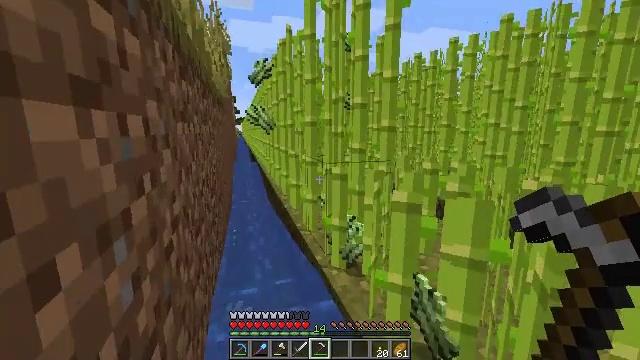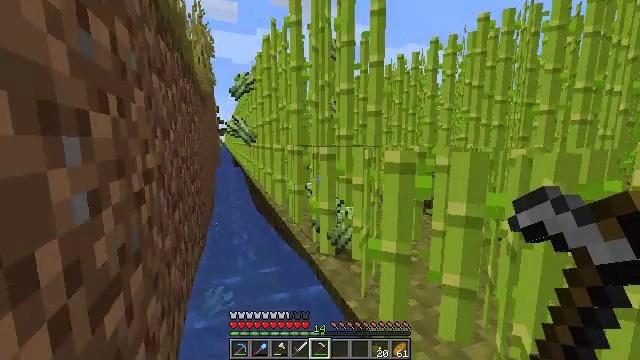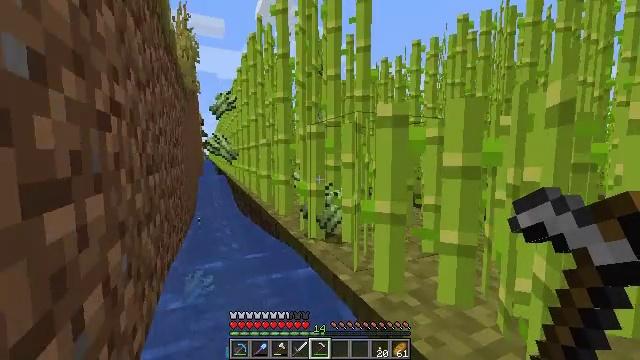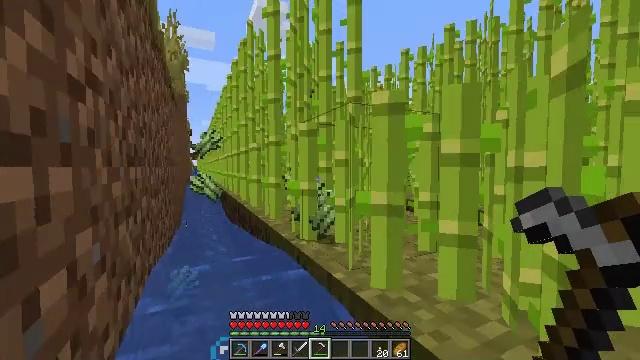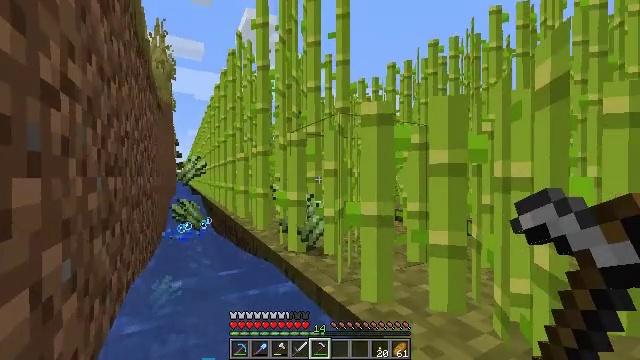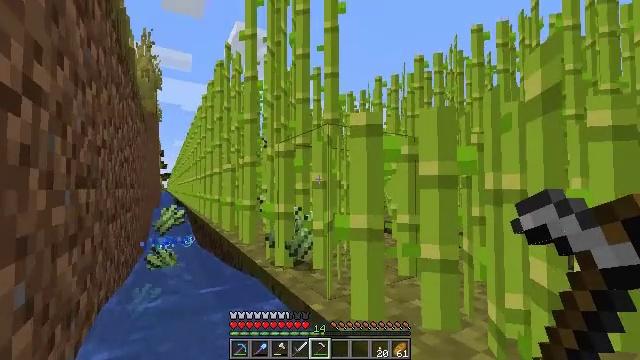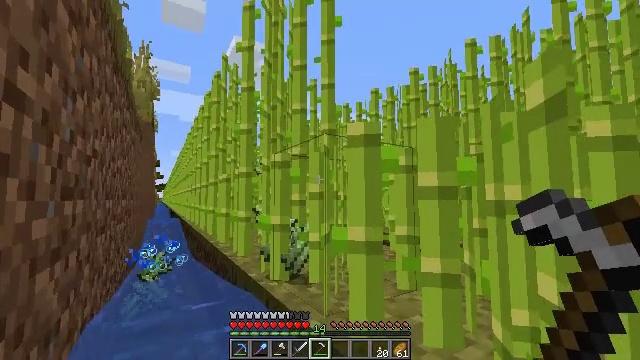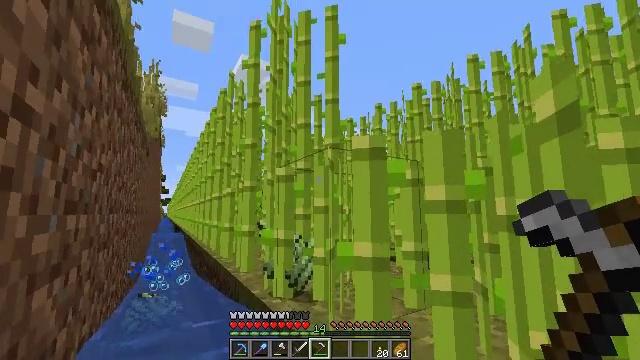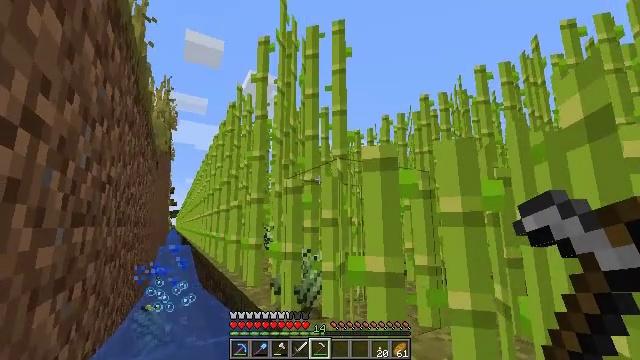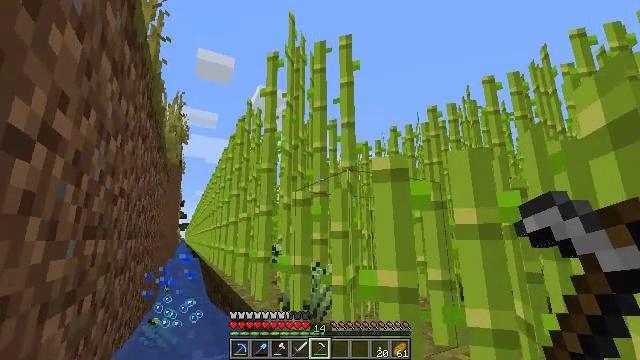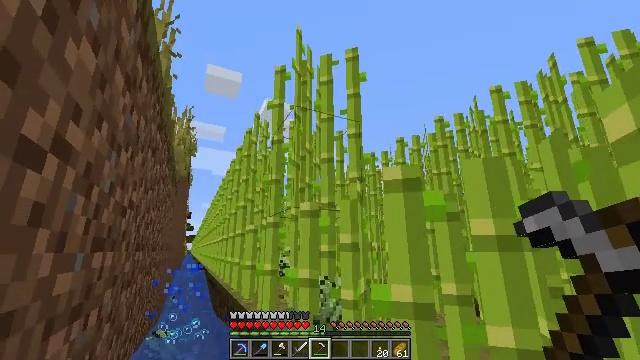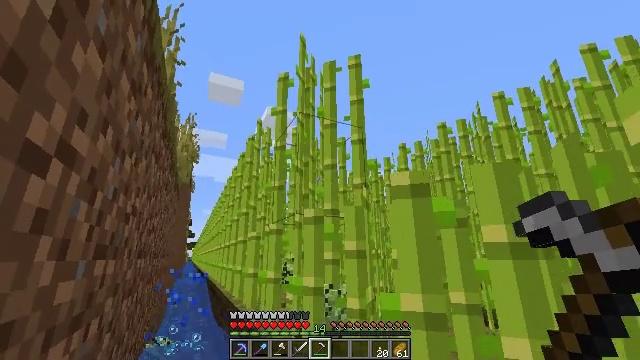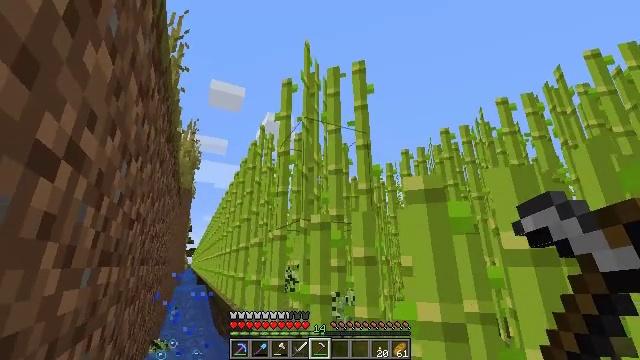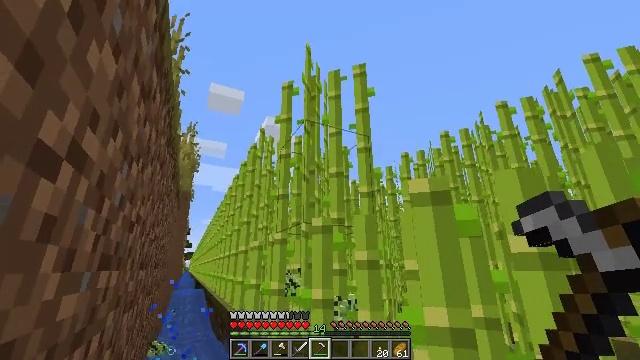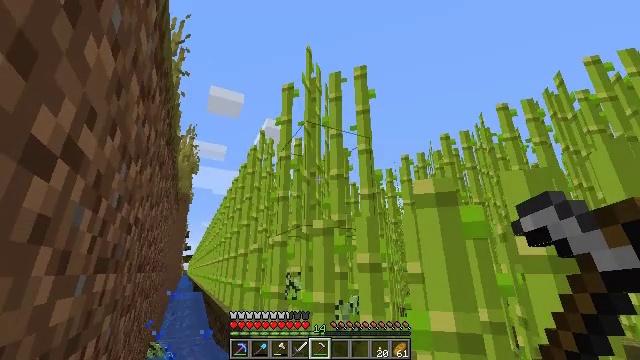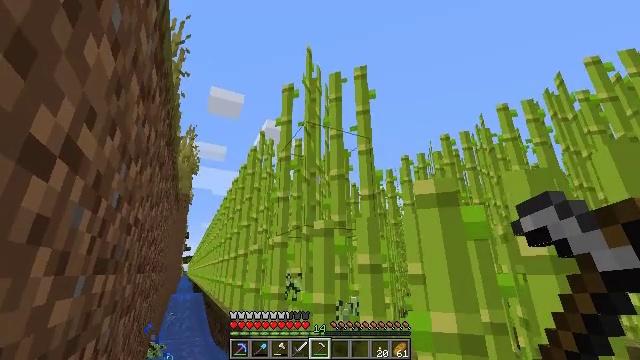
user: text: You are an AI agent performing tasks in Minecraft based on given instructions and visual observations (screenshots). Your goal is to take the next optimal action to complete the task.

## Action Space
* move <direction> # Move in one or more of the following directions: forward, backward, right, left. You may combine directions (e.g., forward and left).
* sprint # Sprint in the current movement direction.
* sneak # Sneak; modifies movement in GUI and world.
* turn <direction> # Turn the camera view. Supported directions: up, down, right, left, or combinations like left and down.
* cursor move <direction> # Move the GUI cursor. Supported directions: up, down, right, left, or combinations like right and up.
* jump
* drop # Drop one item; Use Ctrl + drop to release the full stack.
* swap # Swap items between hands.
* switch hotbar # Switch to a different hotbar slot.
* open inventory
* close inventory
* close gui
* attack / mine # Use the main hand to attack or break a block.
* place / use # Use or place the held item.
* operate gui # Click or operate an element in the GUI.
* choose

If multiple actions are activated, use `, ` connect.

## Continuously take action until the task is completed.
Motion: motion action
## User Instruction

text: Harvest sugar cane from the plant.
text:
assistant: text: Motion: move forward and move left, turn right and up
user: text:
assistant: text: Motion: move forward and move left, turn right and up
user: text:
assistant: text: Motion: move forward, turn right and up
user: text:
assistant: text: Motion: move forward, turn right and up
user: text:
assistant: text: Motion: move forward, turn right and up
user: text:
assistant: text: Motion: move forward and move left, turn up
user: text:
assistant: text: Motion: move forward and move left, turn up
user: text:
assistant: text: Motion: move forward and move left, turn left and up
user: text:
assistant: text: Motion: move forward and move left, turn left and up
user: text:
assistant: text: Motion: move forward and move left, turn left and up
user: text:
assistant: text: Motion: move forward and move left, turn up
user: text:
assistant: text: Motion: move forward and move left, turn up
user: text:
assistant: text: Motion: move forward and move left
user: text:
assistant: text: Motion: move forward and move left
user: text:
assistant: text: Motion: move forward and move left
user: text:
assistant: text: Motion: move forward and move left
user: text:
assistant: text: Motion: move forward and move left
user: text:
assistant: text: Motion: move forward and move left, jump
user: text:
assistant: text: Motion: move forward and move left, jump
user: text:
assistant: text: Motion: move forward, turn down, jump
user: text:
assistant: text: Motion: move forward, turn down, jump
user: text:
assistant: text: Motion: move forward, turn down, jump
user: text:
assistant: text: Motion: move forward, turn down
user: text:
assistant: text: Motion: move forward
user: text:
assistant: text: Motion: move forward
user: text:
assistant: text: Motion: move forward
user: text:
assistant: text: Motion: move forward
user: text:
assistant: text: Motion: move forward
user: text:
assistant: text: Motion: move forward
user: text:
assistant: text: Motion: move forward, jump